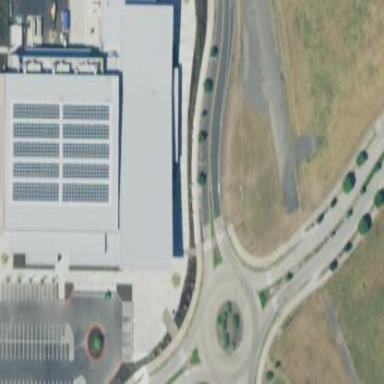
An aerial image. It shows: Exhibition centre building.